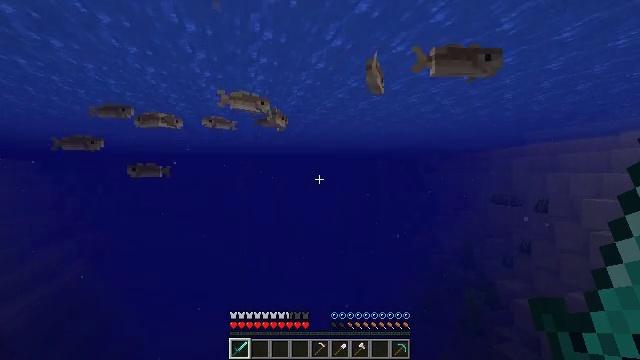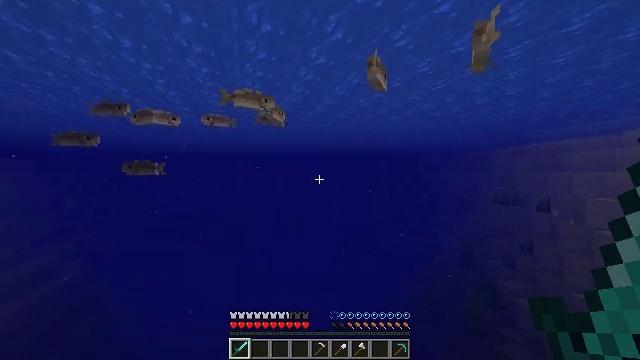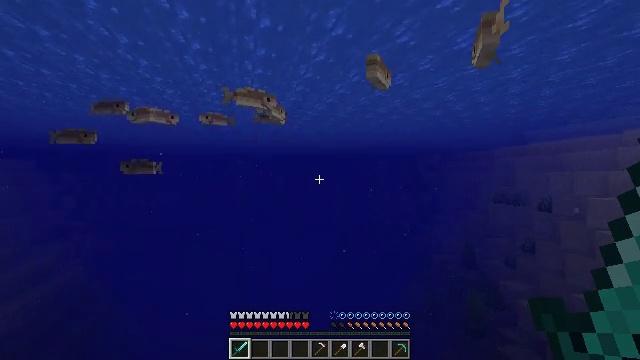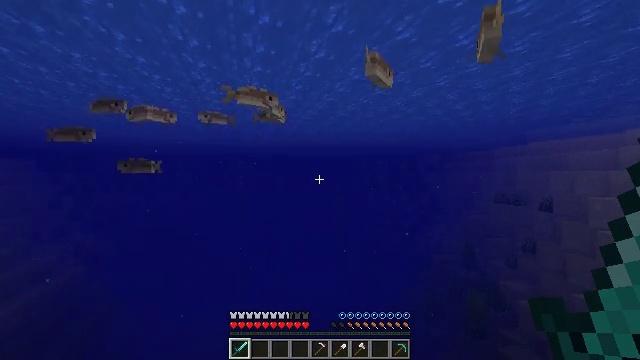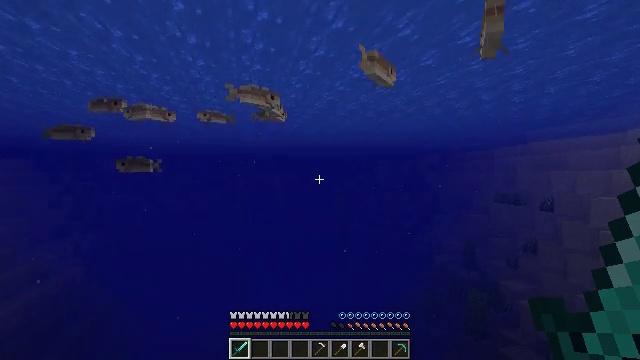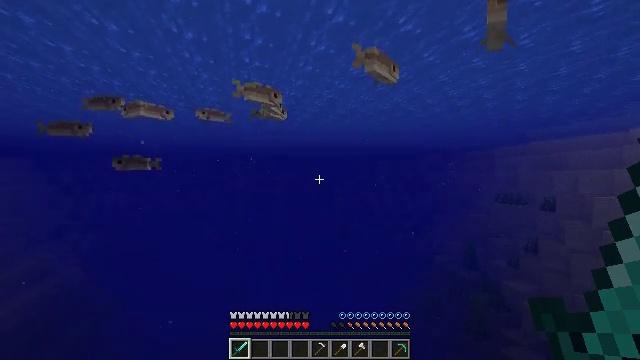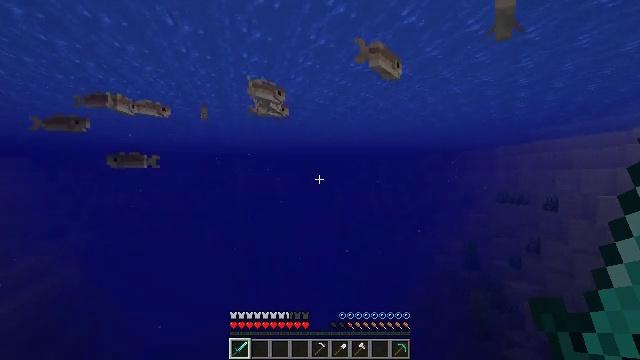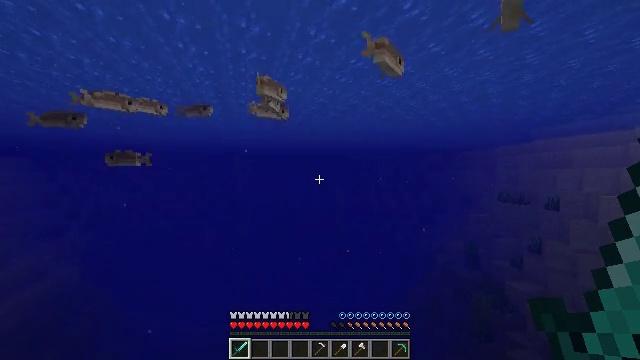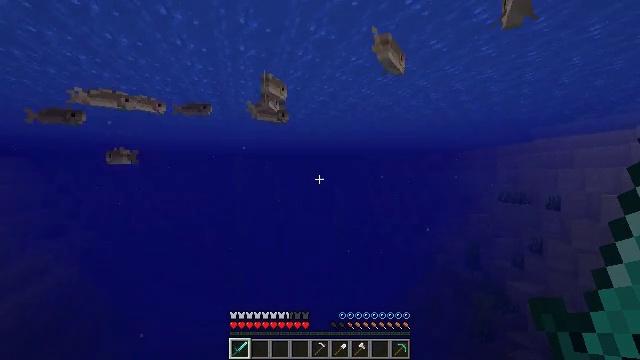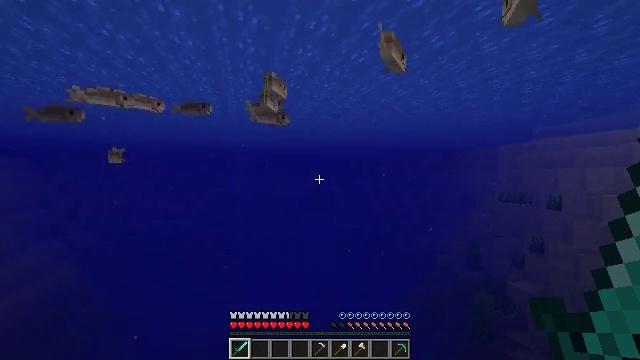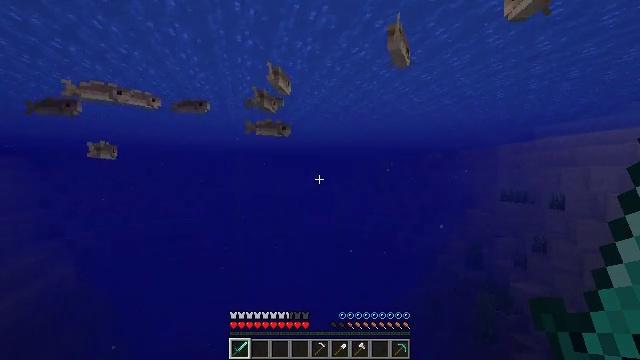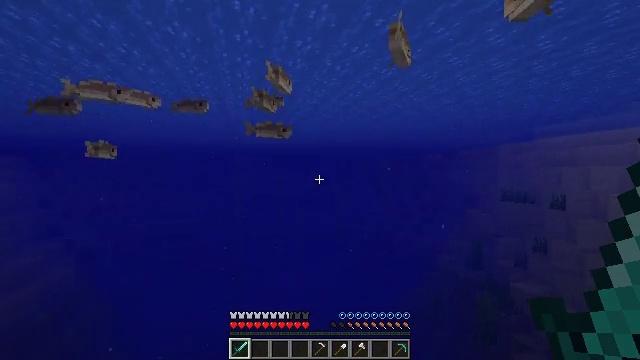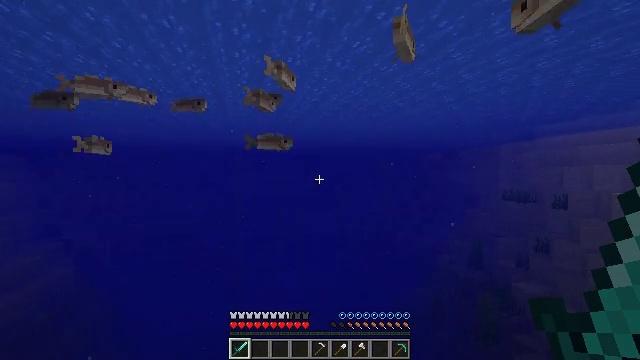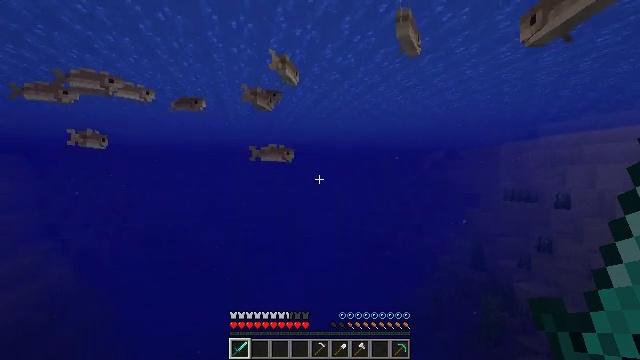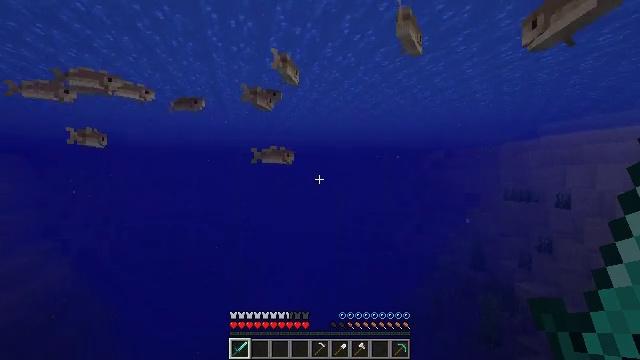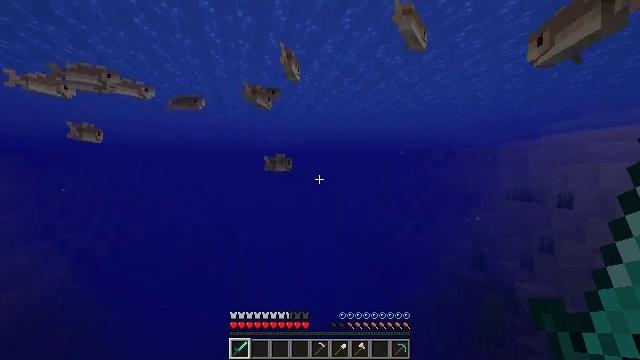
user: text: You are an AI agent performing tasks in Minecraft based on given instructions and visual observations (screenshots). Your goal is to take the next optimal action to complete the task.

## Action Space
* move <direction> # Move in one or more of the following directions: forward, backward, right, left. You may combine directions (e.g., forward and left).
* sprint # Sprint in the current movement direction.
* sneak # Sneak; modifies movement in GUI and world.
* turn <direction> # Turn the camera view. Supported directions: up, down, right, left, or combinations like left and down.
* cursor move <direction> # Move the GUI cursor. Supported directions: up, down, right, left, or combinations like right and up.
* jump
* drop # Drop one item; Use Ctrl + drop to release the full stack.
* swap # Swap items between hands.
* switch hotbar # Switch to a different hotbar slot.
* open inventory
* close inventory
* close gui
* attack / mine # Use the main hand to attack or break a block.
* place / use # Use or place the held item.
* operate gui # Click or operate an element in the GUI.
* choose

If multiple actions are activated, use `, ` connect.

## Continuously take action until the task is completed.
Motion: motion action
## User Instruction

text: Catch and defeat a cod.
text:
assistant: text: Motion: move forward
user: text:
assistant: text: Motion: move forward
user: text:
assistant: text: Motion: move forward
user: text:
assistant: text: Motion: move forward
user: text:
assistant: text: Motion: move forward
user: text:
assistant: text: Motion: move forward
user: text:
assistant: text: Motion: move forward
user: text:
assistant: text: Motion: move forward
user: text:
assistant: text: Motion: move forward
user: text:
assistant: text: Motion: move forward
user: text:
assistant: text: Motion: move forward
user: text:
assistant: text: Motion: move forward
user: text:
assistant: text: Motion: move forward
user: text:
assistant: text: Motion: move forward
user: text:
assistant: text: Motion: move forward
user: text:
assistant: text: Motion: move forward
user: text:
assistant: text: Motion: move forward
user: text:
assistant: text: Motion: move forward
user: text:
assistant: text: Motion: move forward
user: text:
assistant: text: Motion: move forward
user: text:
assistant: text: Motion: move forward
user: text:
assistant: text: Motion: move forward
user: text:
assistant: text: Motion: move forward
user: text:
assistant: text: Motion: move forward
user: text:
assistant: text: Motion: move forward
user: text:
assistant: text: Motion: move forward
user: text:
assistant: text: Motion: move forward
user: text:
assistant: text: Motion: move forward
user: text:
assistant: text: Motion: move forward
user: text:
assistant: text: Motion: move forward